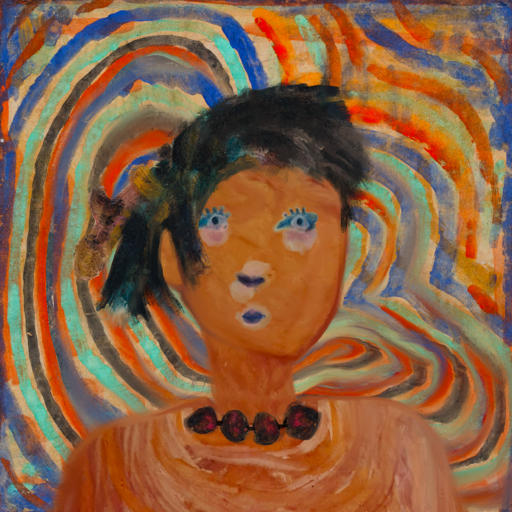
Background: Sisters, Head And Neck Front: Pious_Lady, Face Front: Hill_Girl, Bust: Pious_Lady, Hair Front: Pipe, Head Accessory: Blank, Second Necklace: Blank, Necklace: Mosgoul, Baby: Blank